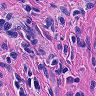
Metastatic tissue present: yes